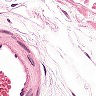
Metastatic tissue present: no